Question: Output:

Check blow for the sample code.
'''
function changeTo(i, e) {
let DOMHover = document.getElementById('div-hover').getBoundingClientRect();
document.getElementById('div-hover').style.display = 'block';
let boundaryLeft = document.getElementById('product-listing-container-grid').offsetLeft;
let boundaryTop = document.getElementById('product-listing-container-grid').offsetTop;
let boundaryRight = document.getElementById('product-listing-container-grid').offsetLeft + document.getElementById('product-listing-container-grid').offsetWidth;
let boundaryBottom = document.getElementById('product-listing-container-grid').offsetTop + document.getElementById('product-listing-container-grid').offsetHeight;
let setLeft = (i.offsetLeft - (DOMHover.width / 3));
let setTop = (i.offsetTop - (DOMHover.height / 3));
if (boundaryLeft > setLeft) {
setLeft = boundaryLeft;
}
if (boundaryTop > setTop) {
setTop = boundaryTop;
}
if (boundaryRight < (setLeft + DOMHover.width)) {
setLeft = boundaryRight - DOMHover.width;
}
if (boundaryBottom < (setTop + DOMHover.height)) {
setTop = boundaryBottom - DOMHover.height;
}
document.getElementById('div-hover').style.left = setLeft + 'px';
document.getElementById('div-hover').style.top = setTop + 'px';
for (let _i = 0; _i < 3; _i ++) {
for (let _j = 0; _j < 3; _j ++) {
try {
let current = document.elementFromPoint((DOMHover.x + (_i * DOMHover.width / 3) + 3), (DOMHover.y + (_j * DOMHover.height / 3) + 3)).closest('.product');
// RETURNS WRONG ELEMENTS HERE
console.log(current);
} catch (e) {
console.log(e);
}
}
}
}
'''
'''
<div id="product-listing-container-grid">
<div id="div-hover" style="width: 150px; height: 150px; background-color: rgb(255 255 255 / 70%); position: absolute; z-index: 1; display: none; border: 3px solid #000;"></div>
<ul class="product-grid">
<li class="product" onmouseover="changeTo(this, event)">
<img src="https://source.unsplash.com/random/200x200?sig=1" />
</li>
<li class="product" onmouseover="changeTo(this, event)">
<img src="https://source.unsplash.com/random/200x200?sig=2" />
</li>
<li class="product" onmouseover="changeTo(this, event)">
<img src="https://source.unsplash.com/random/200x200?sig=3" />
</li>
</ul>
</div>
'''
The white box with border will hover on list and i want covered list.
When i am hover to 1, 2, 3, 4, 5 list boxes (states) it returns the output as 4 but not 5 because of mouse pointer is on the 'div-hover' and 'product-listing-container-grid' is below the 'div-hover'.
It is returns previous last coordinates/state/box.
How to get 5 means exact current position?
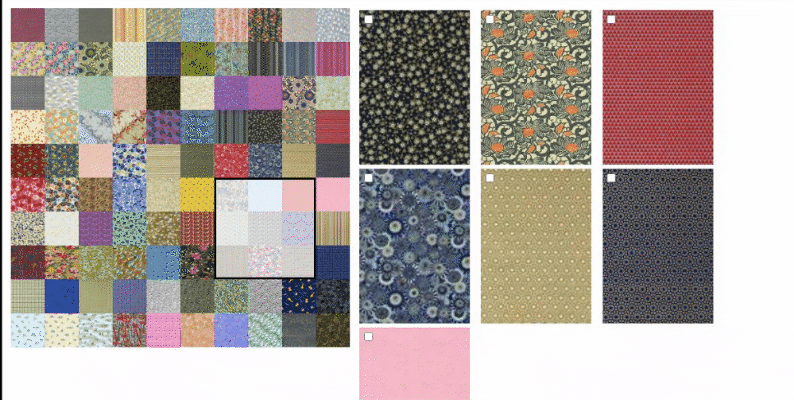
Answer: Fixed by setting CSS:
'''
#div-hover {
pointer-events: none;
}
'''